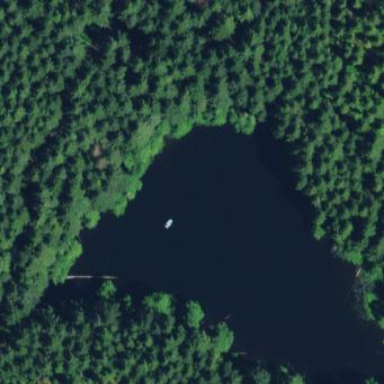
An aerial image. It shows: Serene lake.